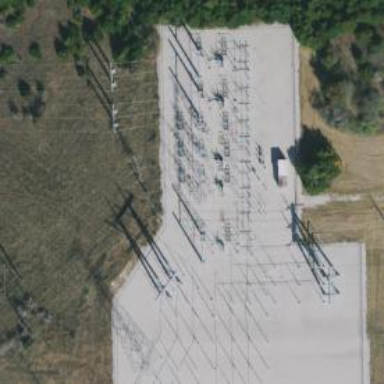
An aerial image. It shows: Switch for power supply.